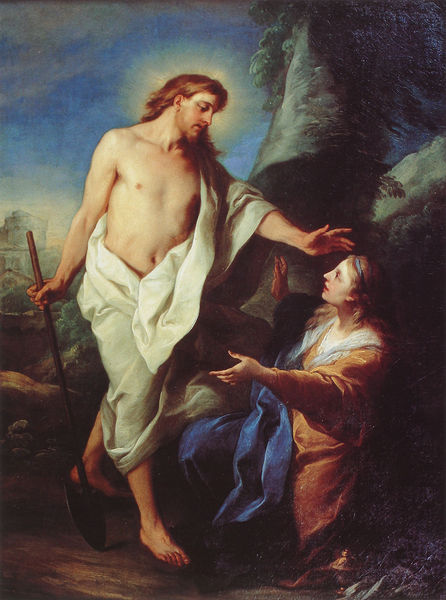
Titel: Noli me Tangere
Künstler: Carle van Loo
Institution: New Orleans, Museum of Art
Schlagwörter: baum, berg, blau, felsen, gemälde, hand, himmel, mann, nackt, weiß, mädchen, stadt, frau, kleid, nacht, orange, gebäude, rot, tuch, weg, bart, band, öl, stamm, strauch, gewand, haare, paar, stock, fels, oberkörper, religion, strahlen, barfuß, schein, heiligenschein, christus, jesus, knieend, segen, segnen, segnung, maria, magdalena, maria magdalena, schaufel, spaten, auferstehung